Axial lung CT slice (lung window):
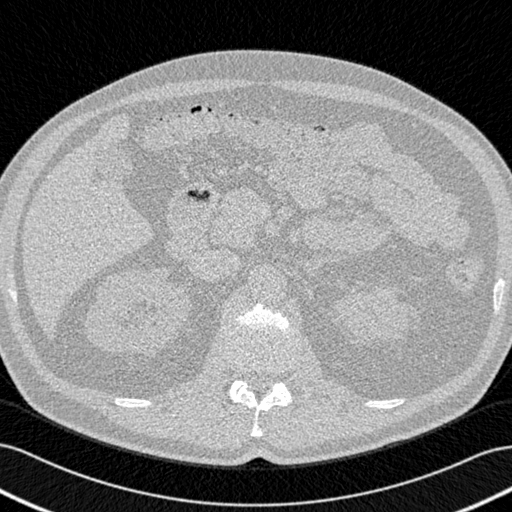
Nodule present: no